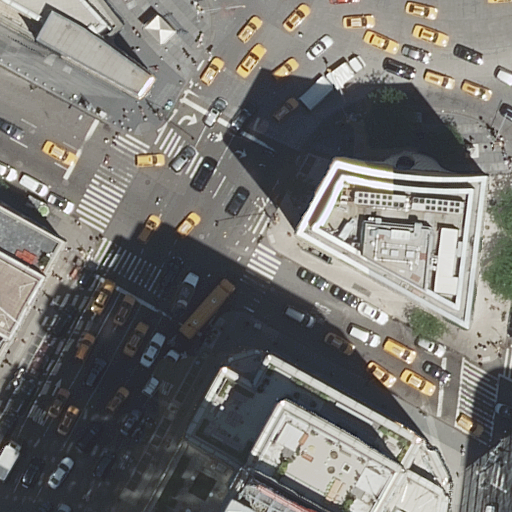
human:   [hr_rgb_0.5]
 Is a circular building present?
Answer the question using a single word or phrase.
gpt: no

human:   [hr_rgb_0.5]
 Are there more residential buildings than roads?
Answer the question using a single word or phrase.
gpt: no

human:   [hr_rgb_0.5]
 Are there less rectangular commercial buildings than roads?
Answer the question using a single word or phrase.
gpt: yes

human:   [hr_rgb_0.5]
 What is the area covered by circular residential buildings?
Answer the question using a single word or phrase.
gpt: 0m2

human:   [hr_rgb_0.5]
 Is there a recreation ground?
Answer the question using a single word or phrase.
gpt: no

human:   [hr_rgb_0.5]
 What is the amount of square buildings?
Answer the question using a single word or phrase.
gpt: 0

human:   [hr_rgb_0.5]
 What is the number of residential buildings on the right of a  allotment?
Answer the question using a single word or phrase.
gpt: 0

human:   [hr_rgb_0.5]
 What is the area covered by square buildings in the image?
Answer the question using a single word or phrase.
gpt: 0m2

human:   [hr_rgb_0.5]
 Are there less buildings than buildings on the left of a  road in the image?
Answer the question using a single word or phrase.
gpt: no

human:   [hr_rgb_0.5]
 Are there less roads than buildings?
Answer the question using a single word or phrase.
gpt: no

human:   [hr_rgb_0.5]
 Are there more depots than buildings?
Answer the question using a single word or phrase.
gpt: no

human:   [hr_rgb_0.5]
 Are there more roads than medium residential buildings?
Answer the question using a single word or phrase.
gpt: yes

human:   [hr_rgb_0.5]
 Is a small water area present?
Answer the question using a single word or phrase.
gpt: no

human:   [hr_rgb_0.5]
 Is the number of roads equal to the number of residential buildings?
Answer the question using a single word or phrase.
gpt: no

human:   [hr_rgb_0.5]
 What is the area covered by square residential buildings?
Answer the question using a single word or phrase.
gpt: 0m2

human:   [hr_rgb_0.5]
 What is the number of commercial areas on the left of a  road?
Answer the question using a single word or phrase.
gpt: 0

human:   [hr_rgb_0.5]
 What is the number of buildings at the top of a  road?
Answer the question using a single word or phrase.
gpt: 3

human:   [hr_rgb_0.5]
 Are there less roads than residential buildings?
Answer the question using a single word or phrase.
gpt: no

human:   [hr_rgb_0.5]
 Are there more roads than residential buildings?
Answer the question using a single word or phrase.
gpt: yes

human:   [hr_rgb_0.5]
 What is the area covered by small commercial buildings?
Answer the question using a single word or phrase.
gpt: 0m2

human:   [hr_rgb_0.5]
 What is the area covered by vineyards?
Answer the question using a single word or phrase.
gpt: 0m2

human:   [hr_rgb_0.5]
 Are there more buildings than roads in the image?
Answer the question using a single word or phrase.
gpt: no

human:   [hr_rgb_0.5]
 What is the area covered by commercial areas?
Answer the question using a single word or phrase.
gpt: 0m2

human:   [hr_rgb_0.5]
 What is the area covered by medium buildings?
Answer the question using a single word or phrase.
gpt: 198m2

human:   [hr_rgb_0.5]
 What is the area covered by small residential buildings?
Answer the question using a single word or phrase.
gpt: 0m2

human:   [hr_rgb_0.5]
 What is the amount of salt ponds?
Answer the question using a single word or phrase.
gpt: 0

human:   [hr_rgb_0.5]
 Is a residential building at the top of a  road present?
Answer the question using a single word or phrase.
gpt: yes

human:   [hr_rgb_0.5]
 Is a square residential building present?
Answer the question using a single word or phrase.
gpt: no

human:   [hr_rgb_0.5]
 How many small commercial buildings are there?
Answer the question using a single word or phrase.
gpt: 0

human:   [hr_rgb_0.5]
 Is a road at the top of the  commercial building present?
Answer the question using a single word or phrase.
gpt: yes

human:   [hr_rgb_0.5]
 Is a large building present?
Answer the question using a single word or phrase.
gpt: yes

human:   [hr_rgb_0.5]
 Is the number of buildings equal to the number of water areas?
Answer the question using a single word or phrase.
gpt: no

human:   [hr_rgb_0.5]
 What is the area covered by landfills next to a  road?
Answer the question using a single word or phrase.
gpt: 0m2

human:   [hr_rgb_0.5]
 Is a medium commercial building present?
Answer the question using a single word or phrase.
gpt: no

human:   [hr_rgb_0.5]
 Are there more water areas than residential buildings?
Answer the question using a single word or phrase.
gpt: no

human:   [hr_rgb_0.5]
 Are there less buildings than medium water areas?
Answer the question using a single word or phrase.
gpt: no